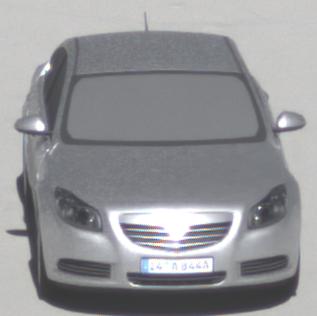
Make: Opel
Model: Insignia 1.6
Detailed model: Insignia (A) Notch Back
Model produced from: 2008/11
Model produced until: 2008/12
Doors: 4
Color: white
Road condition: dry road
Daytime: midday
Contrast: high contrast